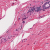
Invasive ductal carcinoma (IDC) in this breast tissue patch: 0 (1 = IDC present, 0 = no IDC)